Question: I have this chart: <URL>
'''
exporting: {
enabled: true,
exportButton: {
enabled: true
},
buttons: {
customButton: {
symbol: 'url(http://cdn1.iconfinder.com/data/icons/fatcow/16/chart_bar.png)',
onclick: function() {
setChartColumn([name,name2], categories, [data,data2], ['column','column']);
}
}
}
}
'''
In the jsFiddle the chart exports correctly but in my project looks like this:

What could be the problem? I'm using the same scripts.
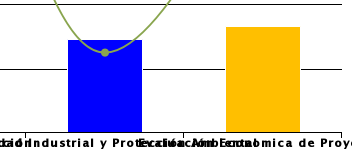
Answer: I use this as a solution and work:
'''
<meta http-equiv="X-UA-Compatible" content="IE=8" />
'''